Question: I have created a sample MVC application from here:
<URL>
I am using Visual Studio 2010 IDE.
See the section.
Instead of SQL Server Compact Edition I want to directly work with SQL Server 2008 that is installed on my system so when I put following connection string in web.config i got an error message:
'''
<add name="SchoolContext" connectionString="server=(local);database=School;user id=sa;password=1234;" providerName="System.Data.SqlClient" />
'''

How to resolve this error?
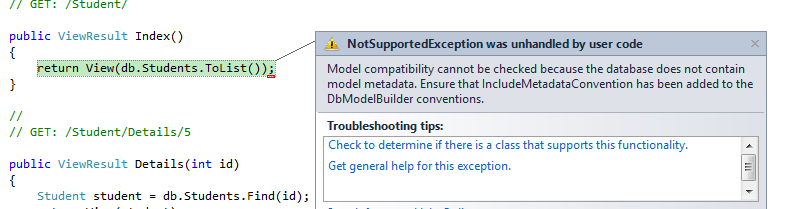
Answer: Does the School database already exist? If so, delete it and let Code First recreate it.